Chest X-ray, AP view. Patient: 26 years old, sex M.
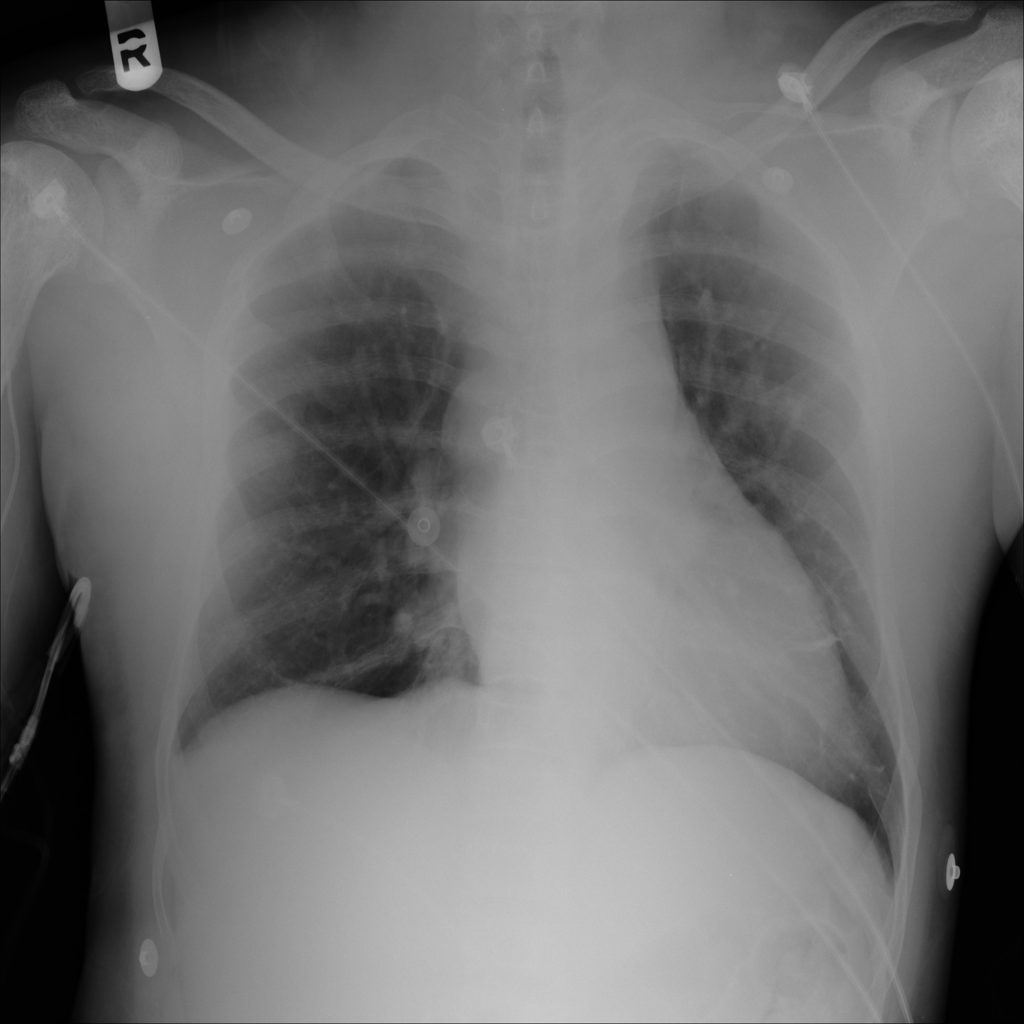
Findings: Infiltration